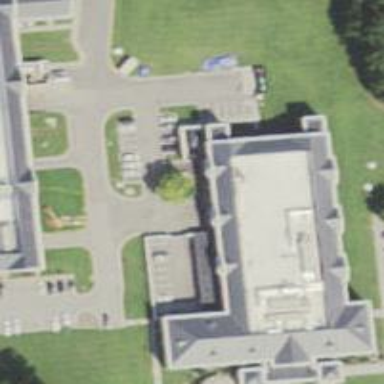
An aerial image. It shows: Courthouse building.